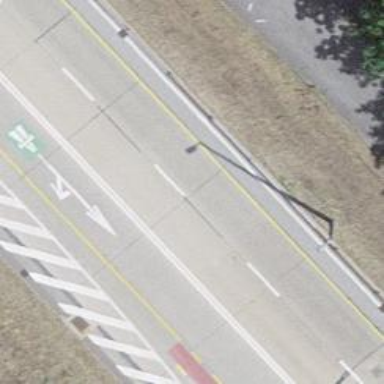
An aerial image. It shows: Primary highway with asphalt surface and designated lane for cyclists.